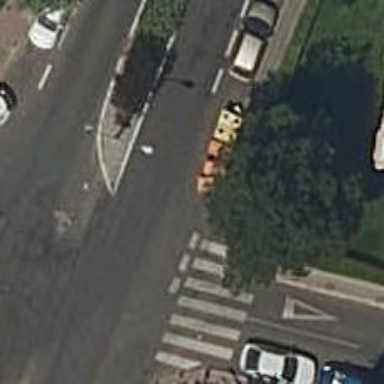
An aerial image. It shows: Bollard barrier.